Question: I working on angularjs. I am trying to reorder the ng-repeat list.
There is list of online users.
Users can receive messages anytime. Whenever user receive the message i update the ui and show the recent message under the name.
I am trying to sort the user list based on the users who receive the recent message. The user who receive the messages should come at the top.
Some codes-
Userlist controller:
'''
$scope.$watch('service.get.userList()', function (values) {
var result = [];
angular.forEach(values, function (value) {
processChatService.registerObserverCallback('lastMessage', function () { //i call this event when user receives the message
$scope.$apply(function () {
value.l = processChatService.get.lastMessage(value.u); //returns the recent message
value.time = processChatService.get.lastMessageTime(value.u); //returns time
});
});
value.l = processChatService.get.lastMessage(value.u); //it returns null if user havent recieve message
value.time = processChatService.get.lastMessageTime(value.u);
result.push(value);
});
$scope.users = result;
});
'''
:
'''
<div ng-repeat="user in users | filter:search"> <a class="list-group-item" ng-click="click(user)" ng-href="">
<div class="row">
<div class="col-xs-2">
<div class="thumb-userlist-sm pull-left mr">
<img class="img-circle" ng-src="{{ user.p }}" alt="...">
</div>
</div>
<div class="col-xs-8">
<div class="message-sender">{{ user.n }}</div>
<div class="message-preview">{{user.l}}</div>
</div>
<div class="col-xs-2">
<div class="pull-right">{{user.time}}</div>
</div>
</div>
</a>
<div class="row">
<div class="col-xs-2"></div>
<div class="col-xs-10">
<div class="line-separator"></div>
</div>
</div>
</div>
'''
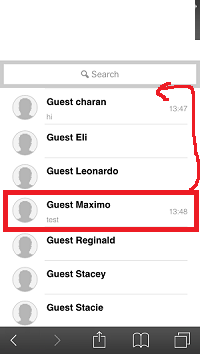
Answer: What you'll probably want to do is order the 'ng-repeat':
'''
<div ng-repeat="user in users | filter:search | orderBy: 'time'">
'''
This will order the 'users' on the 'time' property of each 'user'. It's also possible to reverse the sort order with '-time'.
For more information on the orderBy filter, check the <URL>.